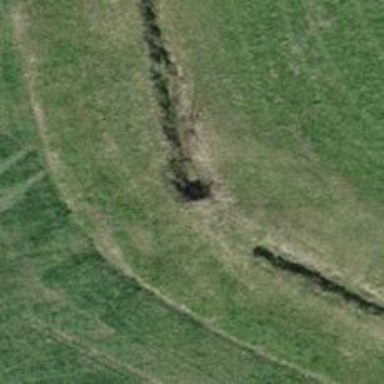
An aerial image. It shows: Culvert tunnel.